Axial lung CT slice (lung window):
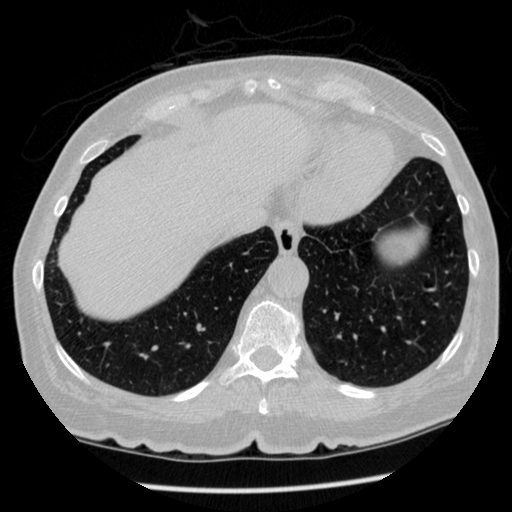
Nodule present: no